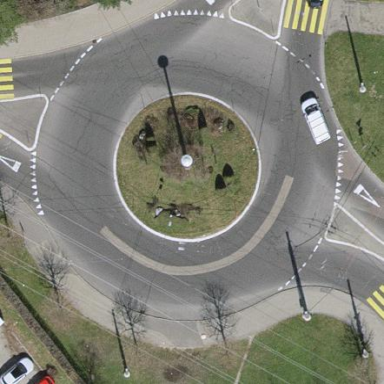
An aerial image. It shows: Secondary road with asphalt surface leading to roundabout. This road features trolley wires.